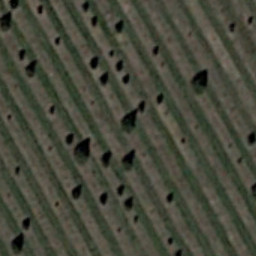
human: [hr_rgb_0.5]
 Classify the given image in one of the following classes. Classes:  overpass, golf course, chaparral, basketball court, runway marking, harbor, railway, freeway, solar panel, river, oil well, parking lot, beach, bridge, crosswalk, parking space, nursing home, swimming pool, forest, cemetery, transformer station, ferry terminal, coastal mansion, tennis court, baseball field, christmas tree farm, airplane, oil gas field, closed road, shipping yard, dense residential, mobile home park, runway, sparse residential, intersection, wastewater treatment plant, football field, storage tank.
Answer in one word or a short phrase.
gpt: christmas tree farm